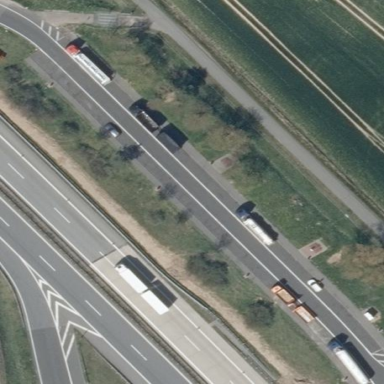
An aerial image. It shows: Rest area on the road.